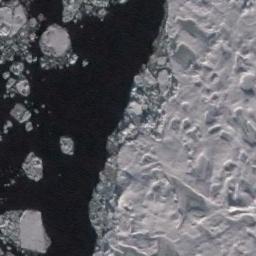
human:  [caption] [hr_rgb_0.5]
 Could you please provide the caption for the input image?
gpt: An oversized piece of ice and small pieces of ice surrounding it float on the blue sea .

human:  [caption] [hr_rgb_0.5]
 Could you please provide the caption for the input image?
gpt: A lot of small pieces of sea ice are next to the large piece of sea ice .

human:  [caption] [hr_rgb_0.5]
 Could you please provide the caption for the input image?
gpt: There is a big ice and many small ice on the dark blue sea .

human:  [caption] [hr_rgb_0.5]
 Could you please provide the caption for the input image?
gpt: There are different shapes of sea ice .

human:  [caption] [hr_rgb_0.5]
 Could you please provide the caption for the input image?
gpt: There are some pieces of sea ice beside the ice sheet .